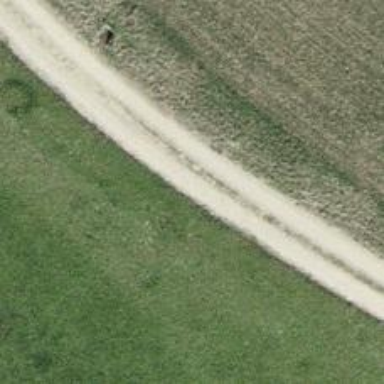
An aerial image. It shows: Gravel track with grade2 quality.